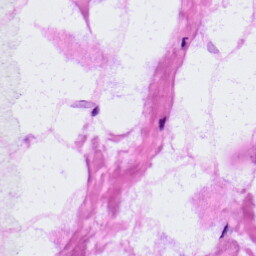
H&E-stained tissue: LymphNode